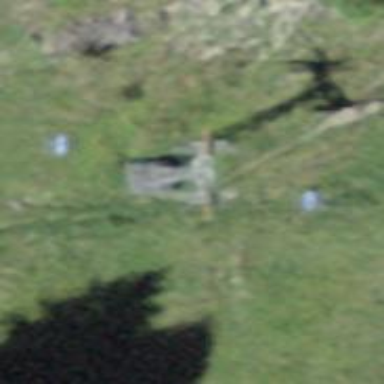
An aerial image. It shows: Pylon for aerialway.